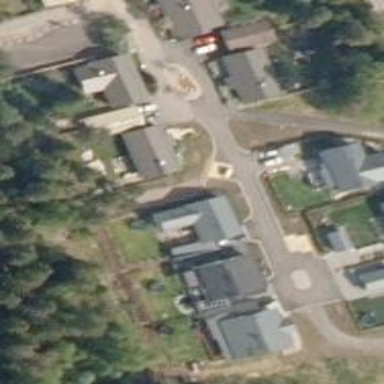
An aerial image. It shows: Living street.